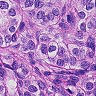
Metastatic tissue present: yes